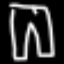
Label: pants